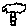
Label: tree